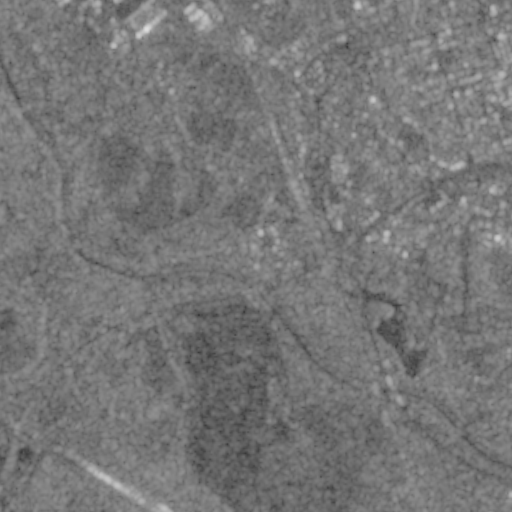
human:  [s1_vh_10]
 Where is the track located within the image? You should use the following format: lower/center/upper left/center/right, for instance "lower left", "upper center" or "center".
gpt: The track is located in the upper right of the image.
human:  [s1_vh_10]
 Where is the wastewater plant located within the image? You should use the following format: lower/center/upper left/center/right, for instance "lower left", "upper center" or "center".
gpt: The wastewater plant is located in the upper center of the image.
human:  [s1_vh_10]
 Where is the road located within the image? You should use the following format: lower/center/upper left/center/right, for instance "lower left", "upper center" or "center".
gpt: There is no road in the image.

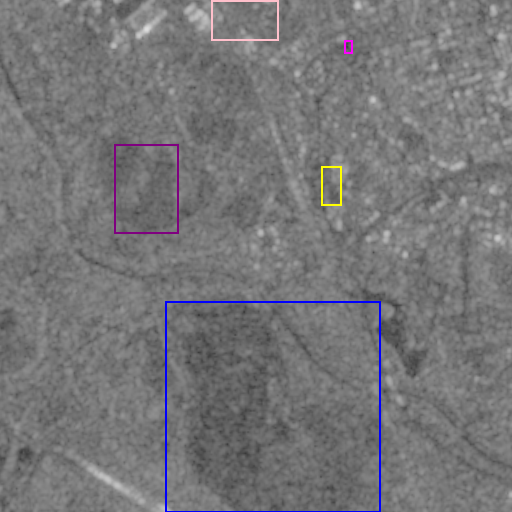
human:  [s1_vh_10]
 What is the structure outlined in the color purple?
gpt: The structure outlined in purple is a crop field.
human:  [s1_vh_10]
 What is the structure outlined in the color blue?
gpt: The structure outlined in blue is a park.
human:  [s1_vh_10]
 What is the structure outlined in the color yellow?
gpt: The structure outlined in yellow is a parking lot.
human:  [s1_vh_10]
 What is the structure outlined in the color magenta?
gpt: The structure outlined in magenta is a track.
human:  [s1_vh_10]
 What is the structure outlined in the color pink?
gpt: The structure outlined in pink is a wastewater plant.
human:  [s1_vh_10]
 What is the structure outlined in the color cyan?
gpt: There is no cyan outline.